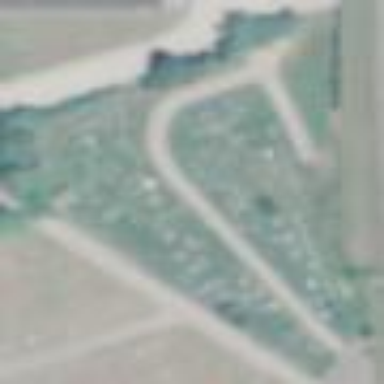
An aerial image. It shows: Cemetery.